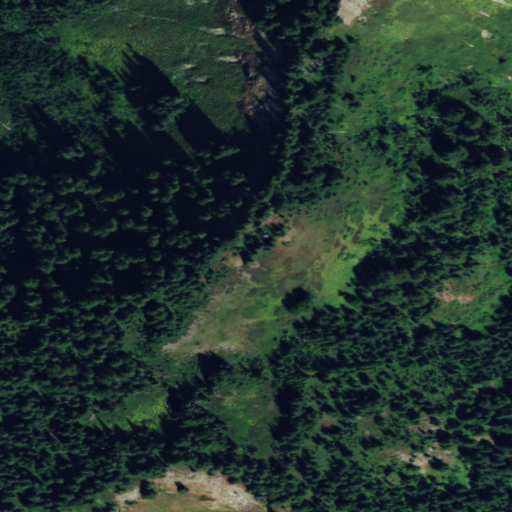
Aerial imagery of mountain in Washington named Silica Mountain containing evergreen forest and shrub